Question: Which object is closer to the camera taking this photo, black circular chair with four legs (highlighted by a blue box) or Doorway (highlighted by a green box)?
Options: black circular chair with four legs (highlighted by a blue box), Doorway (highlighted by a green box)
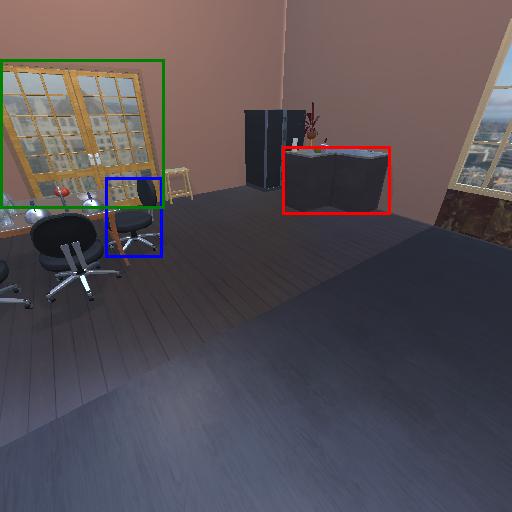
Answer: black circular chair with four legs (highlighted by a blue box)